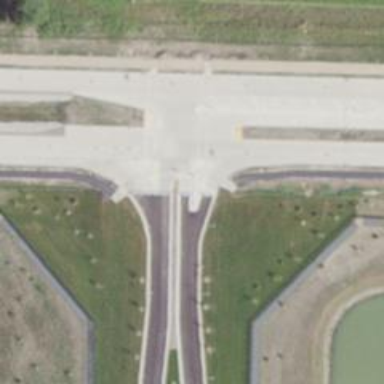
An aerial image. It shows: Marked crossing on the road.